Question: i have the following IValueConverter implementation
'''
public class MyValueConverter : IValueConverter
{
#region IValueConverter Members
public object Convert(object value, Type targetType, object parameter, System.Globalization.CultureInfo culture)
{
try
{
var uri = new Uri((string)(value), UriKind.RelativeOrAbsolute);
var img = new BitmapImage(uri);
return img;
}
catch
{
return new BitmapImage();
}
}
public object ConvertBack(object value, Type targetType, object parameter, System.Globalization.CultureInfo culture)
{
var img = value as BitmapImage;
return img.UriSource.AbsoluteUri;
}
#endregion
}
'''
I have the following
'''
public partial class MainPage : UserControl
{
public MainPage()
{
InitializeComponent();
var products = new List<Product>()
{
new Product()
{
Name = "Apple",
ImageUrl = @"c:\users\ashutosh\documents\visual studio 2010\Projects\ValueConverter\ValueConverter\Images\Apple.jpg"
},
new Product()
{
Name = "Mango",
ImageUrl = @"c:\users\ashutosh\documents\visual studio 2010\Projects\ValueConverter\ValueConverter\Images\Mango.jpg"
}
};
myComboBox.Items.Clear();
myComboBox.ItemsSource = products;
}
}
'''
The XAML is as follows
'''
<UserControl x:Class="ValueConverter.MainPage"
xmlns="http://schemas.microsoft.com/winfx/2006/xaml/presentation"
xmlns:x="http://schemas.microsoft.com/winfx/2006/xaml"
xmlns:d="http://schemas.microsoft.com/expression/blend/2008"
xmlns:mc="http://schemas.openxmlformats.org/markup-compatibility/2006"
mc:Ignorable="d"
xmlns:this="clr-namespace:ValueConverter"
d:DesignHeight="150" d:DesignWidth="200">
<UserControl.Resources>
<this:MyValueConverter x:Key="ImageConverter"/>
</UserControl.Resources>
<Grid x:Name="LayoutRoot" Background="White">
<ComboBox Name="myComboBox" Height="143" Width="193">
<DataTemplate>
<StackPanel Orientation="Vertical">
<TextBox Text="{Binding Name}"></TextBox>
<Image Source="{Binding ImageUrl, Converter={StaticResource ImageConverter},Mode=TwoWay}">
</StackPanel>
</DataTemplate>
</ComboBox>
</Grid>
</UserControl>
'''
I just see the valueconverter.Product as the items in my combobox.

What could be the problem ?
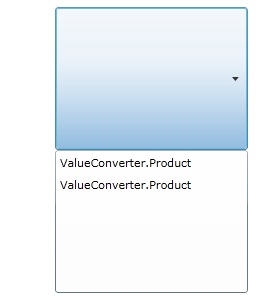
Answer: You need to specify that the 'DataTemplate' is the 'ItemTemplate' for the ComboBox:
'''
<ComboBox Name="myComboBox" Height="143" Width="193">
<!-- Add this! -->
<ComboBox.ItemTemplate>
<DataTemplate>
<StackPanel Orientation="Vertical">
<TextBox Text="{Binding Name}"></TextBox>
<Image Source="{Binding ImageUrl, Converter={StaticResource ImageConverter},Mode=TwoWay}">
</StackPanel>
</DataTemplate>
</ComboBox.ItemTemplate>
</ComboBox>
'''